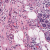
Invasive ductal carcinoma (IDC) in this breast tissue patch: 0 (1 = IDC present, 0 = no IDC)